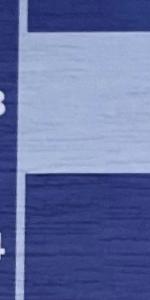
Label: Empty